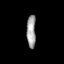
Tissue: prostate
Cell type: B cells
Senescence score: 0.3528
Nuclear area (px): 292
Mean DAPI intensity: 160.627